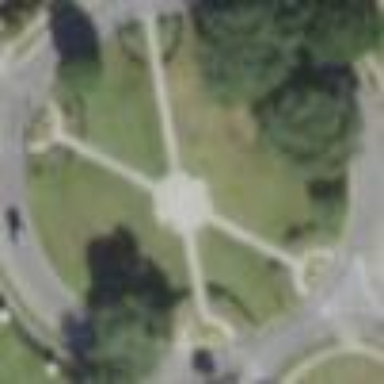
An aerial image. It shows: Roundabout on residential road.